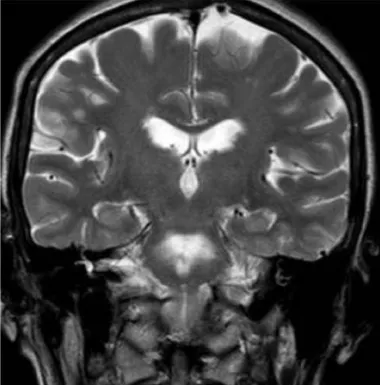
Coronal T2. Weighted MR showing hyperintensity in the pons.
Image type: radiology (mri)